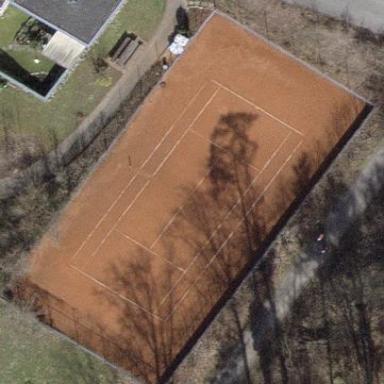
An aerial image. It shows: Sand tennis court on pitch for leisure land.